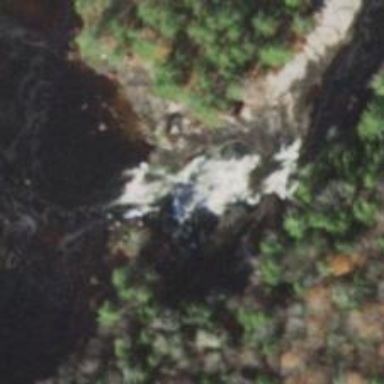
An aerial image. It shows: Beautiful waterfall in nature.